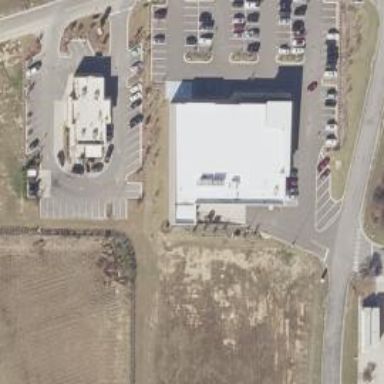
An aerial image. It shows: Retail building.